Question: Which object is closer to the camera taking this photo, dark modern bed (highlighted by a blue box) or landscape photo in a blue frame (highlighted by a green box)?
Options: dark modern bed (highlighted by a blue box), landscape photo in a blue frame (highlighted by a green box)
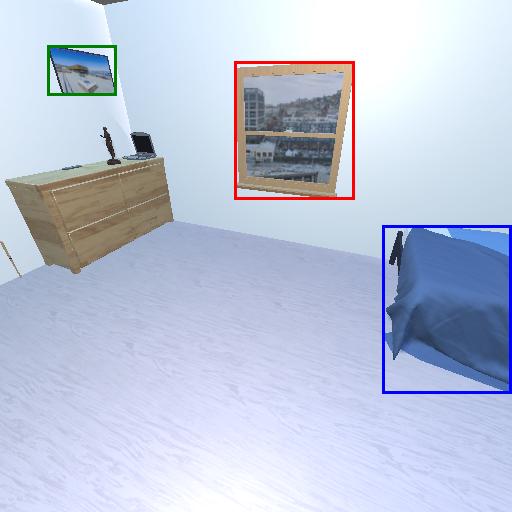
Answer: dark modern bed (highlighted by a blue box)